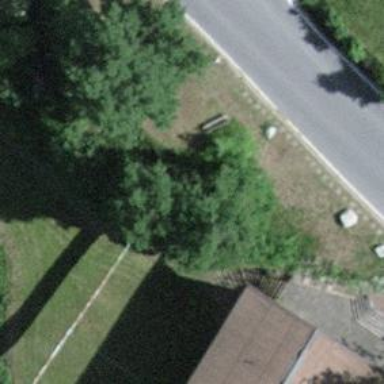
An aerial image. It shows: Bench.